Question: I have an Webview in my application where i display the html content using loadData() method. The Problem is HTML content is displayed along with some extra space at the bottom, I could not understand why the white space is coming. This problem is occurring only in Motorola Milestone device(Android 2.1). Please somebody help to sort out this problem.

Thanks in Advance,
Rajapandian
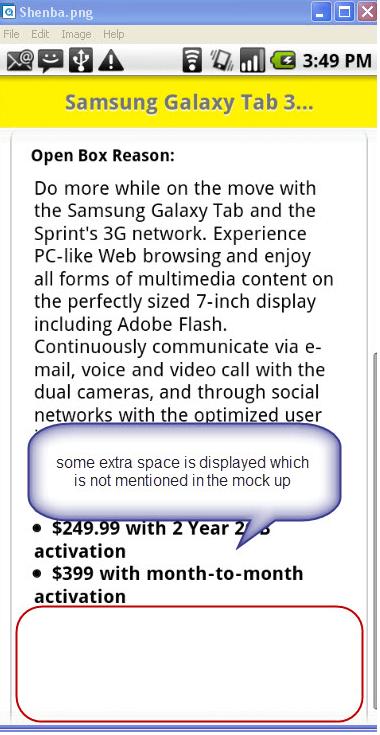
Answer: At last I found the answer for my own question, I need to append the meta tag along with my HTML content before adding it to the Webview. Please find the Code below
'''
String s="<head><meta name='viewport' content='target-densityDpi=device-dpi'/></head>";
webview.loadDataWithBaseURL(null,s+htmlContent,"text/html" , "utf-8",null);
'''
The Viewport property inside the meta tag done the trick, please refer the following link for further details.
<URL>
Regards,
Rajapandian